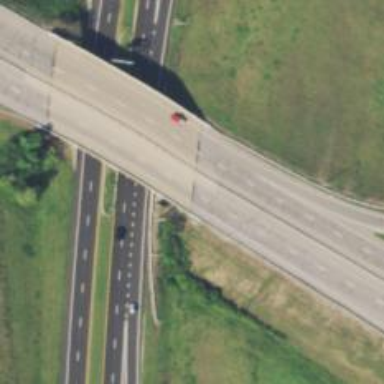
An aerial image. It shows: Bridge on trunk expressway.